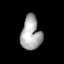
Tissue: lung
Cell type: Fibroblasts
Senescence score: 0.6335
Nuclear area (px): 664
Mean DAPI intensity: 168.056